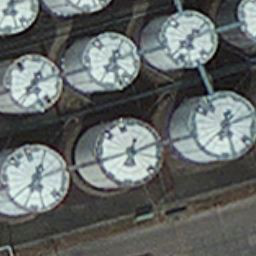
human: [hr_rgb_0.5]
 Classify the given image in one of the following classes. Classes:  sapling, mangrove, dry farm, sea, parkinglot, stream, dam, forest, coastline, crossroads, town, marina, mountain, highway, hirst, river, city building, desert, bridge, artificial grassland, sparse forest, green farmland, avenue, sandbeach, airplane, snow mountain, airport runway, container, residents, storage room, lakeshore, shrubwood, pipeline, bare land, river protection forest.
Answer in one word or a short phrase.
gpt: storage room